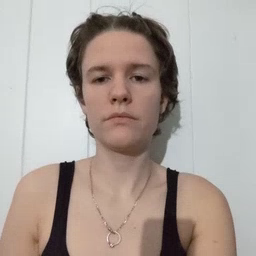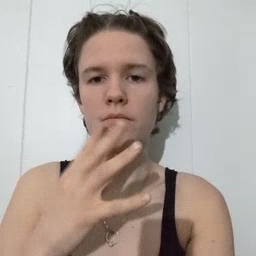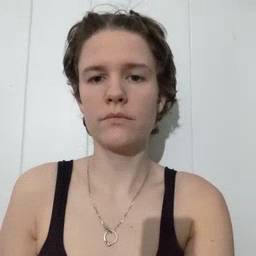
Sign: wet